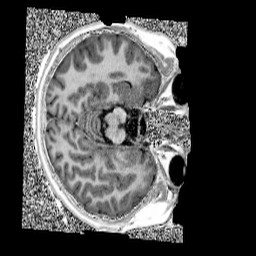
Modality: UNIT1
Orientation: axial
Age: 10
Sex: female
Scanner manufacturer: siemens
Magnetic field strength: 3 T
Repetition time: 4 s
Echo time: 0.00299 s